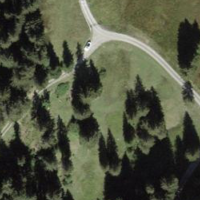
EUNIS habitat code: 43
Species observed at this site:
Arnica montana
Campanula barbata